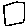
Label: square